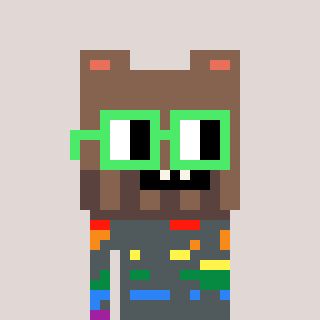
a pixel art character with square light green glasses, a bear-shaped head and a slimegreen-colored body on a warm background